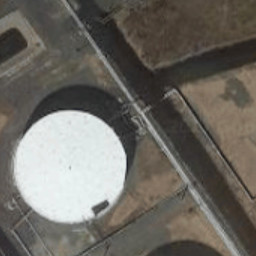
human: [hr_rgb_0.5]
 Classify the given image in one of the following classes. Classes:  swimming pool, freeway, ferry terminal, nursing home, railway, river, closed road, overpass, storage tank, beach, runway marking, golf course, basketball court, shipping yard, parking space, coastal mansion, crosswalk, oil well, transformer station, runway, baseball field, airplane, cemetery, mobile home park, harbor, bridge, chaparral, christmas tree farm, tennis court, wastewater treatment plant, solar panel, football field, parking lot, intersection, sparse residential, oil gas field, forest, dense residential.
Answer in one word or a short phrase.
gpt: storage tank